Field crop: maize
Growth stage: 1
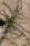
Species: salsola